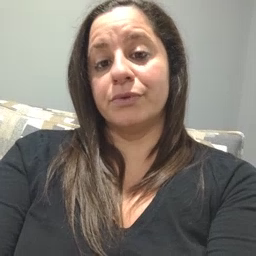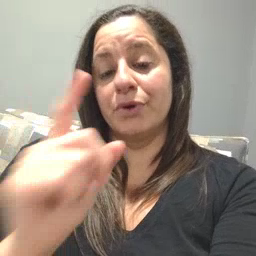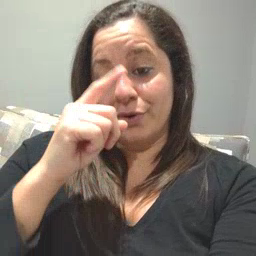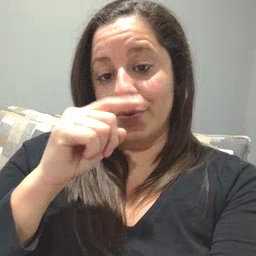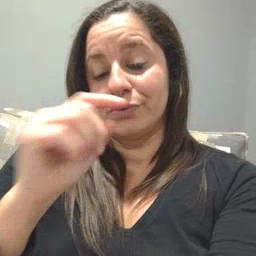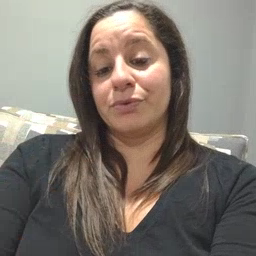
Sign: noisy